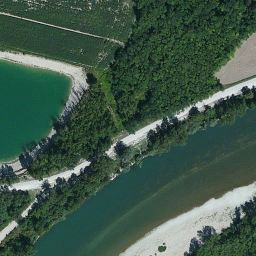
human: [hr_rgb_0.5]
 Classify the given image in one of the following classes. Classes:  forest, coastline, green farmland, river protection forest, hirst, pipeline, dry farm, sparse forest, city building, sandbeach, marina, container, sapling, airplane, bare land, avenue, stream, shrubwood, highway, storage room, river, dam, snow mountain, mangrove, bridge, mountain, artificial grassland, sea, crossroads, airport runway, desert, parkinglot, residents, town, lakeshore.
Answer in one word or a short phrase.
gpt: river